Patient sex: M
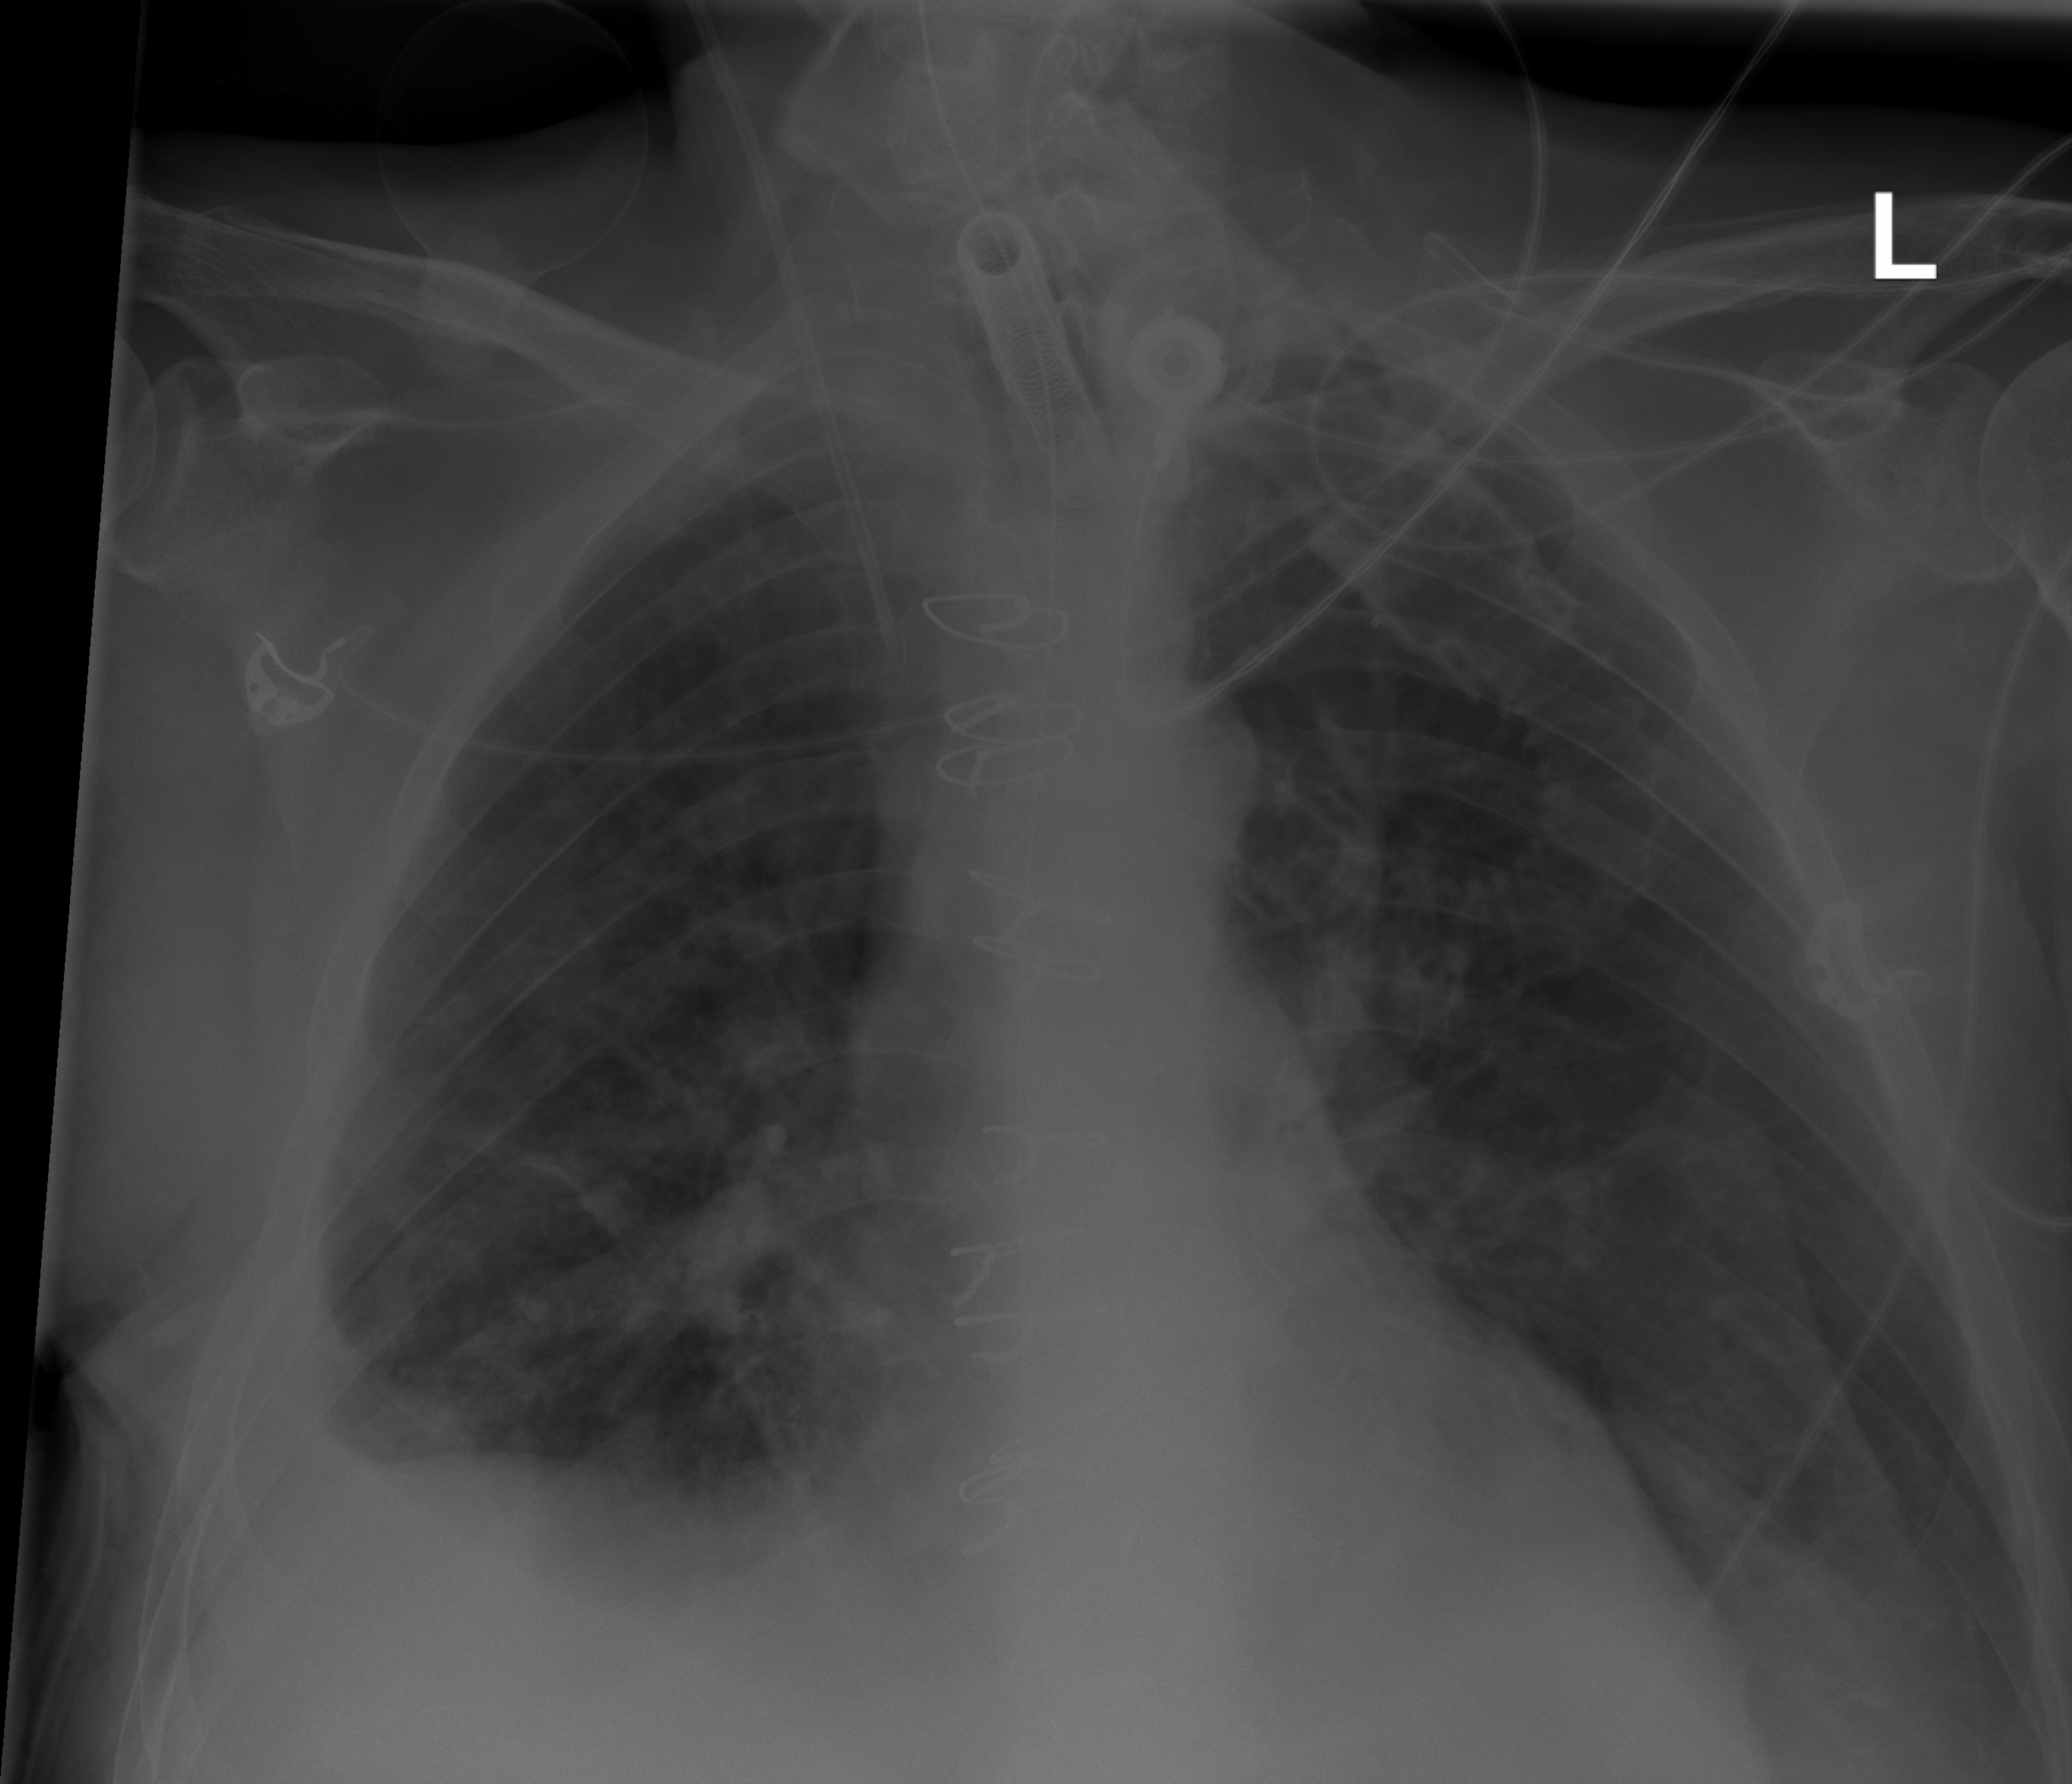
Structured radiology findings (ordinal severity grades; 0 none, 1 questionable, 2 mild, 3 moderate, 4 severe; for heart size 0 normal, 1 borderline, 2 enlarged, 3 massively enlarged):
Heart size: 1
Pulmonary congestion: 0
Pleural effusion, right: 2
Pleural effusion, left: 0
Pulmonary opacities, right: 2
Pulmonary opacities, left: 0
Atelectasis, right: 2
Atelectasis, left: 2